Field crop: maize
Growth stage: 2
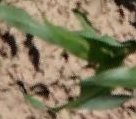
Species: maize